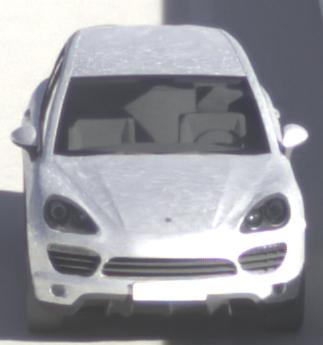
Make: Porsche
Model: Cayenne
Detailed model: Cayenne (958)
Model produced from: 2010/05
Model produced until: 2014/07
Doors: 5
Color: white
Road condition: dry road
Daytime: morning or afternoon
Contrast: high contrast